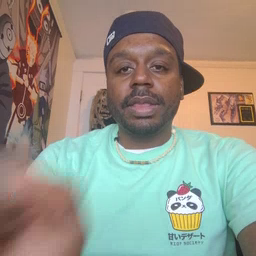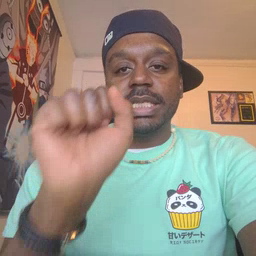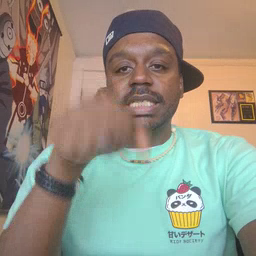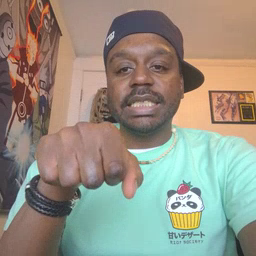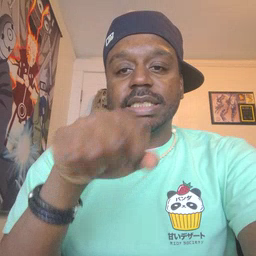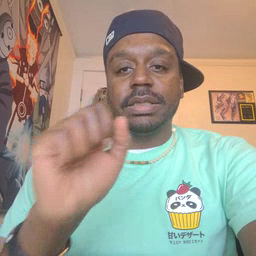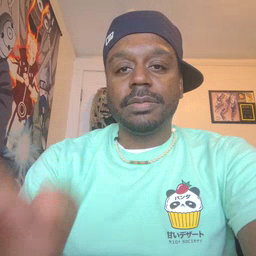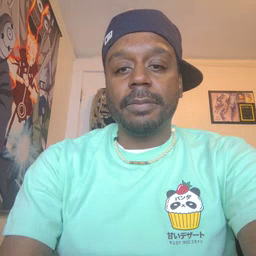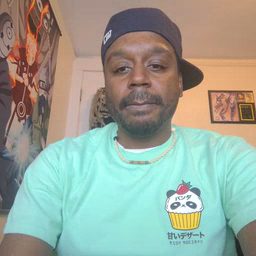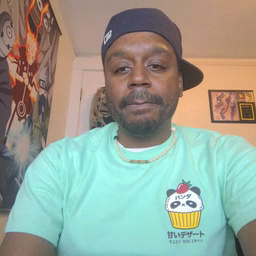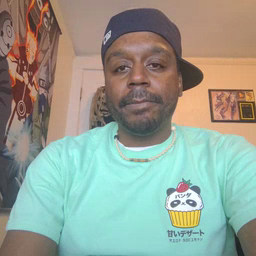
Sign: yes